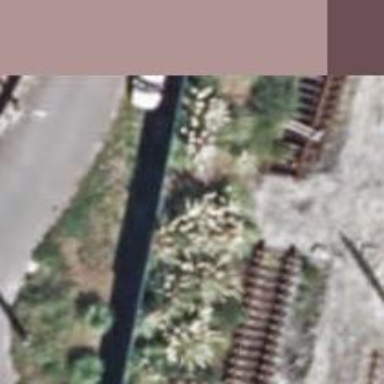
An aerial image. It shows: Fence.